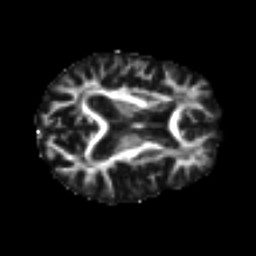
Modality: FA
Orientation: axial
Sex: female
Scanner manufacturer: ge
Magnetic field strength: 3 T
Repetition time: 7 s
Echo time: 0.08 s